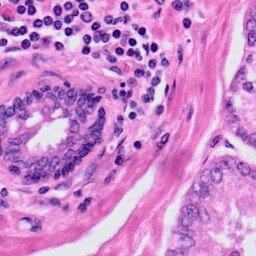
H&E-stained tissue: Prostate